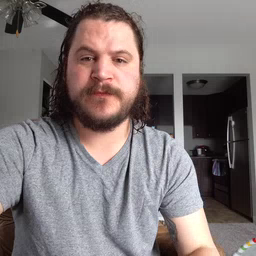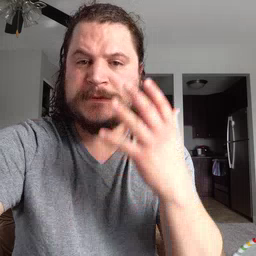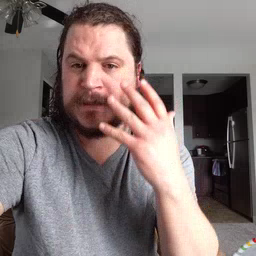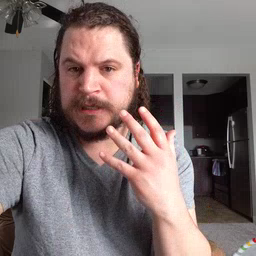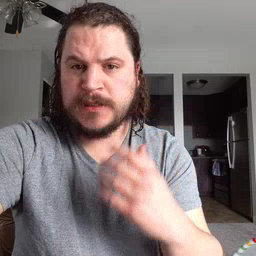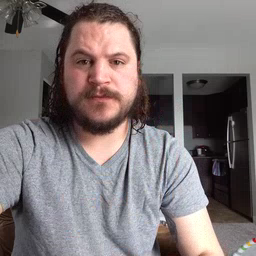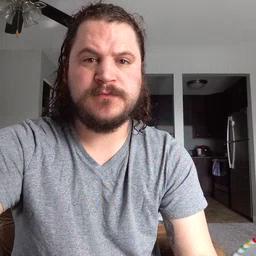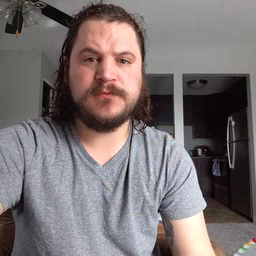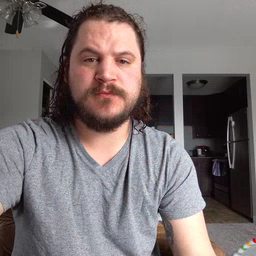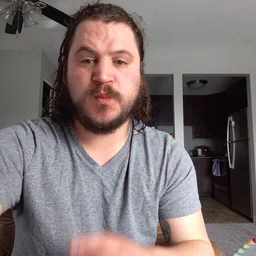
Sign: sad